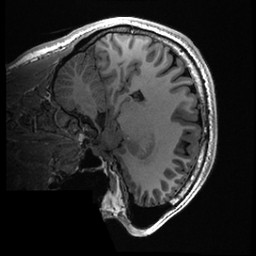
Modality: T1w
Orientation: sagittal